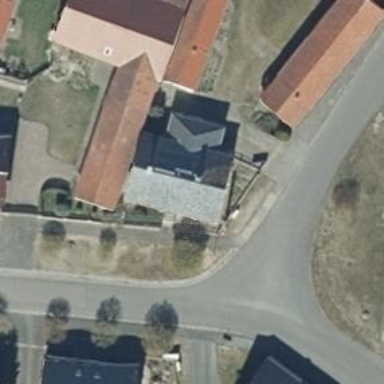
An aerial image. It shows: House with multiple parts.